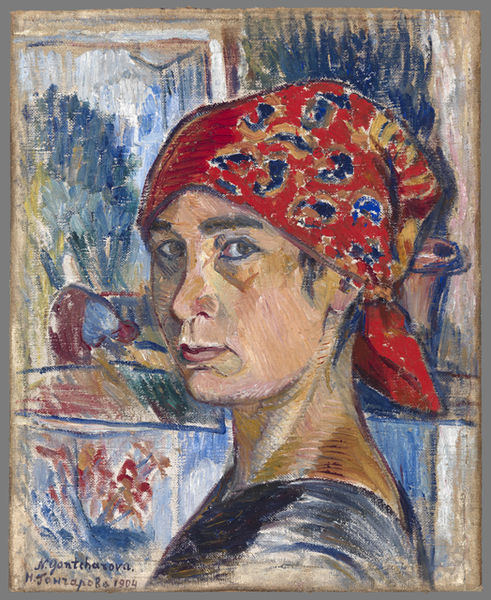
Titel: Self-Portrait, Self-Portrait
Künstler: Natal'ia Sergeevna Goncharova
Standort: Amherst (Massachusetts, USA)
Institution: Mead Art Museum, Amherst College
Schlagwörter: oil, red, window, lady, woman, frau, paper, look, gesicht, kopftuch, scarf, paint, russian, die neue frauenbeauftragte der lmu, 1904